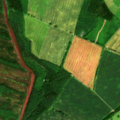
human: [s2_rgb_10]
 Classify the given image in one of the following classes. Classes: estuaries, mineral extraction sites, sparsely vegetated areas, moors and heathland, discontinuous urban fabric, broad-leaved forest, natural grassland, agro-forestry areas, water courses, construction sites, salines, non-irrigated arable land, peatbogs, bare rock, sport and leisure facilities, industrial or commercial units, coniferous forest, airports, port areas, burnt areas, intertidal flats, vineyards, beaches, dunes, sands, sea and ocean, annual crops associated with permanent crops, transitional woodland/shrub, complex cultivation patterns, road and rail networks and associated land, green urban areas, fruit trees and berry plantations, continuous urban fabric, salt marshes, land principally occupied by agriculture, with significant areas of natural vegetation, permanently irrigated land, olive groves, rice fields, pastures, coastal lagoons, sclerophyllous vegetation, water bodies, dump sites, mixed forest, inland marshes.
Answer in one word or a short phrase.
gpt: non-irrigated arable land, pastures, broad-leaved forest, coniferous forest